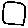
Label: square